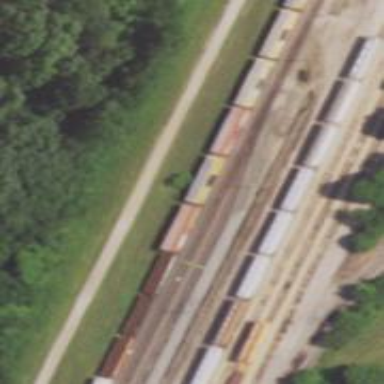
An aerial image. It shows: Railway siding with rails.